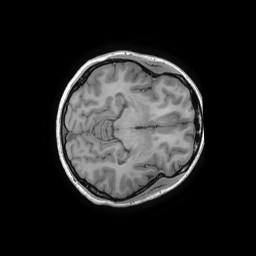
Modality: T1w
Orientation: axial
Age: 24
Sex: female
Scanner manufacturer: ge
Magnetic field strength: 3 T
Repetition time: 0.007332 s
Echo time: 0.002816 s